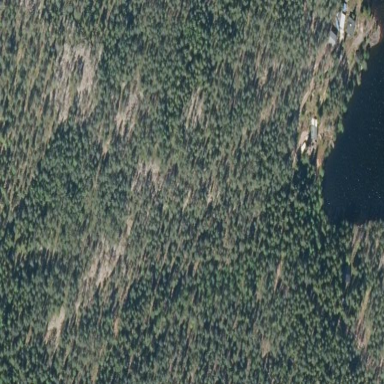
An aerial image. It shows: Landscape of bare rock.